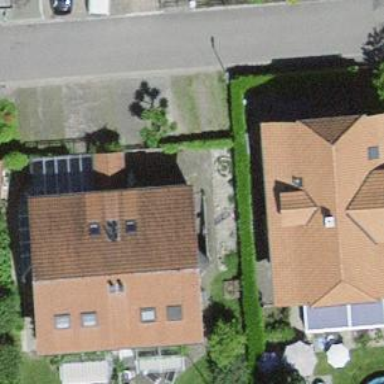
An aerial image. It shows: Residential building.